Question: Here's the super product attributes for a configurable product in Magento:

I'd really like all the "Use Default Value" checkboxes to be unticked for all store views all the time, like the bottom one in the screenshot.
I've written some code to change the price for all of these options programmatically in a store view, but this doesn't do anything on the front end if "Use Default Value" is ticked in the backend. Having some code that unticks this box would save me going back over all the configurable products (and all the store views) to untick them manually, and would prevent mistakes in the future with new products.
I can't see where this is managed in the database though, and I can't find any code to manage this checkbox. Can you help?
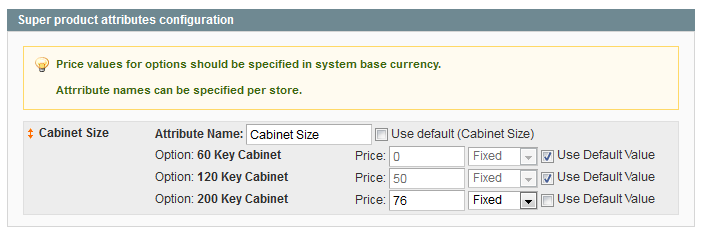
Answer: When changing attribute values programmatically setting the store id and attribute value should work. The Use Default Vaule checkbox will be unticked for the specified store.
To set it back to use the default value 'setData('attribute_code', null)' can be used.